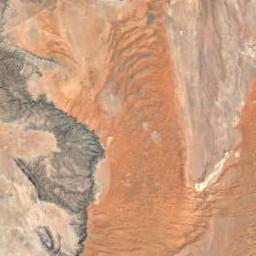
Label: desert